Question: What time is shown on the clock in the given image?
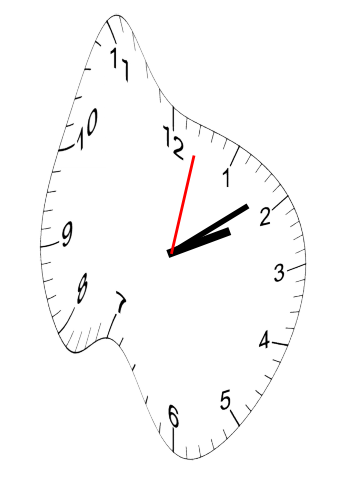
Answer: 02:09:02